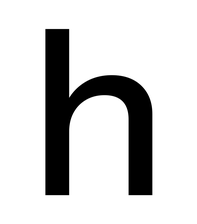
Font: InstrumentSans_Medium